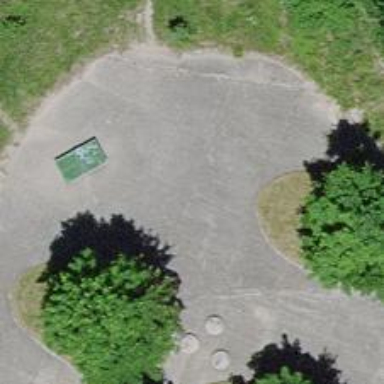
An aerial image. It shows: Picnic table located in leisure land area.